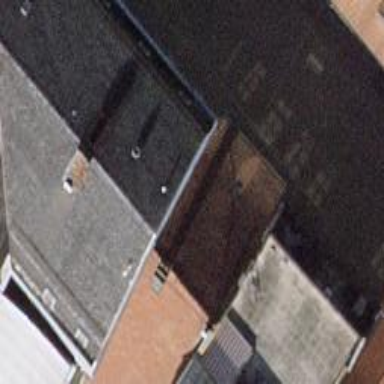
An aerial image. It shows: Clothing store.